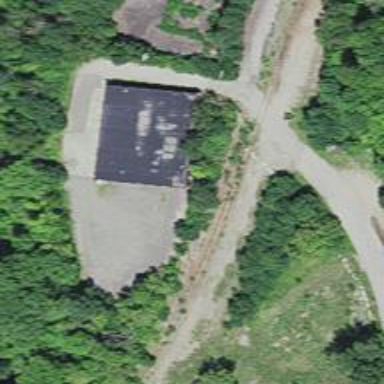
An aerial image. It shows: Disused railway.